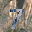
Label: 7